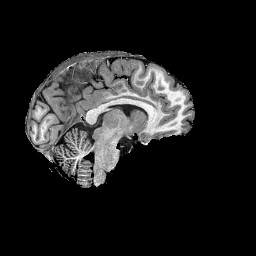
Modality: T1w
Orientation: sagittal
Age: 20
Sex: male